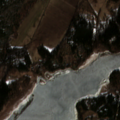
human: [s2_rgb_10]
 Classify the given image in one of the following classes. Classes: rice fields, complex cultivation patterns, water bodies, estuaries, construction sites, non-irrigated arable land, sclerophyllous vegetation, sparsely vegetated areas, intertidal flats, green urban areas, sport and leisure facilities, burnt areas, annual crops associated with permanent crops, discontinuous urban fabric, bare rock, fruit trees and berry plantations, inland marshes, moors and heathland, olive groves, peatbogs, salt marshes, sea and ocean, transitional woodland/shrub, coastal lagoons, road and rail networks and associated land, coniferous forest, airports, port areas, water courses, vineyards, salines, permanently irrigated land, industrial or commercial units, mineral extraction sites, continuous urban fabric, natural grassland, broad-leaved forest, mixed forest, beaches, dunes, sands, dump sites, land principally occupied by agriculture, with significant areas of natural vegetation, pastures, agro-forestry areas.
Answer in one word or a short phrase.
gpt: pastures, land principally occupied by agriculture, with significant areas of natural vegetation, mixed forest, salt marshes, sea and ocean